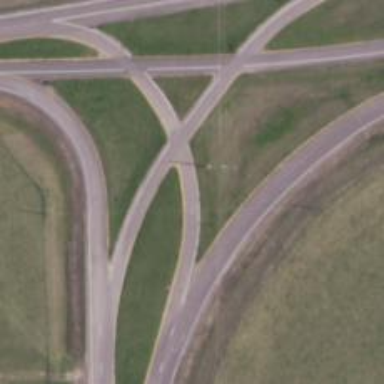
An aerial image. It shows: Secondary link road.